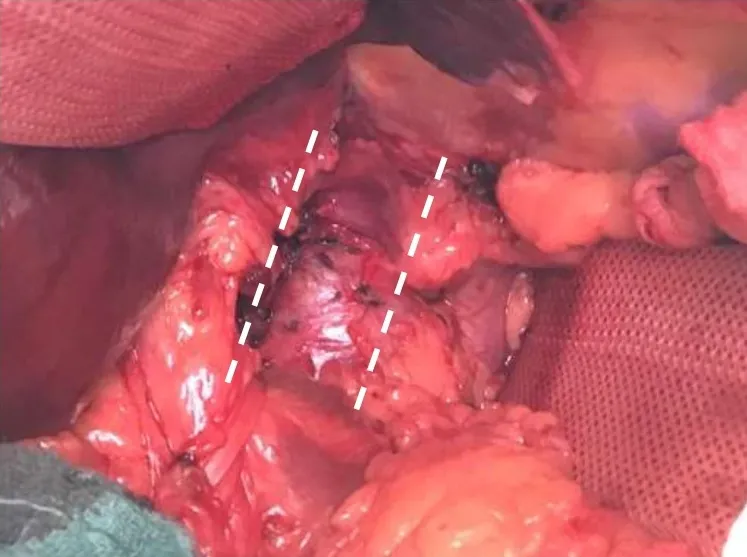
Intraoperative situs after removal of the hemangioma. The lines indicate the vena cava.
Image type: medical_photograph (other_medical_photograph)